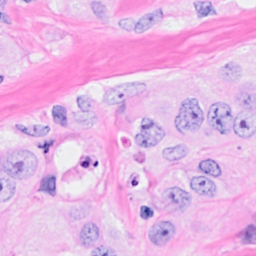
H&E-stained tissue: Breast